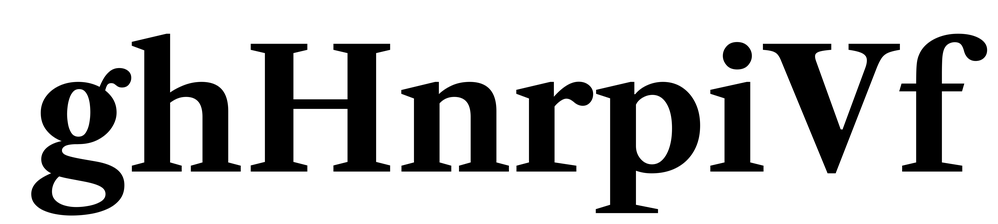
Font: LibreCaslonText_Bold